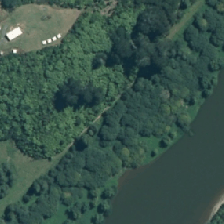
Land cover: deciduous_hardwood